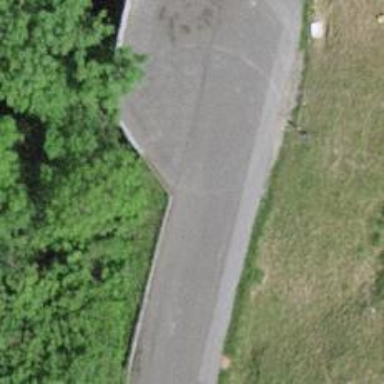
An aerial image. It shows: Guard rail.